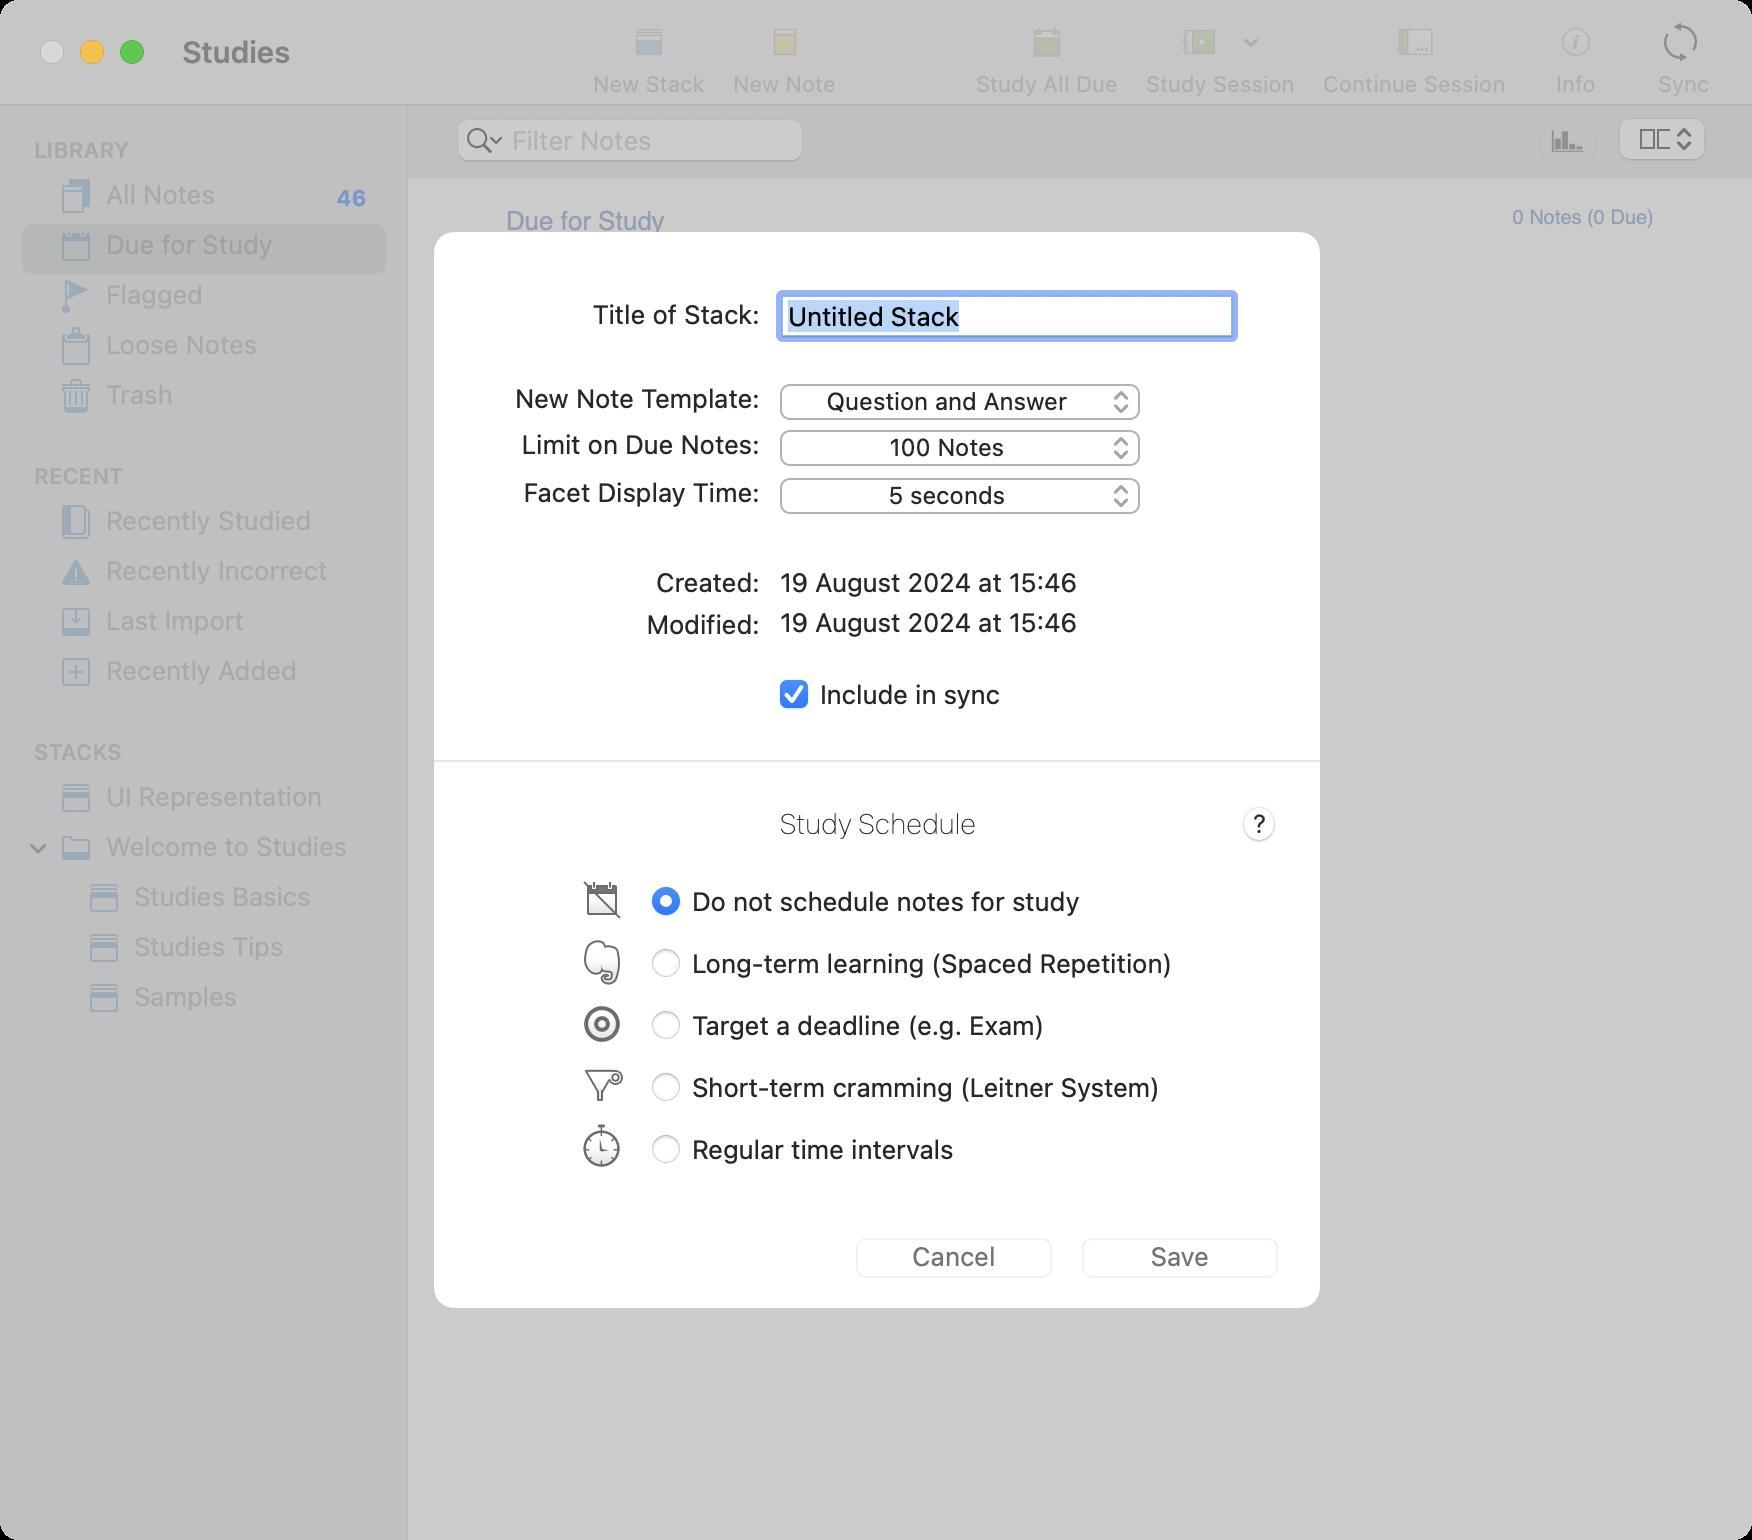
Accessibility tree:
{"name": "Studies", "role": "AXWindow", "description": null, "role_description": "standard window", "value": null, "position": "304.00;42.00", "size": "876;770", "children": [{"name": null, "role": "AXSplitGroup", "description": null, "role_description": "split group", "value": null, "position": "0.00;52.00", "size": "876;718", "children": [{"name": null, "role": "AXScrollArea", "description": null, "role_description": "scroll area", "value": null, "position": "1.00;52.00", "size": "202;719", "children": [{"name": null, "role": "AXOutline", "description": null, "role_description": "outline", "value": null, "position": "1.00;52.00", "size": "202;719", "children": [{"name": null, "role": "AXRow", "description": null, "role_description": "outline row", "value": null, "position": "1.00;62.00", "size": "202;25", "children": [{"name": null, "role": "AXCell", "description": null, "role_description": "cell", "value": null, "position": "11.00;62.00", "size": "182;25", "children": [{"name": null, "role": "AXStaticText", "description": null, "role_description": "text", "value": "LIBRARY", "position": "15.00;65.00", "size": "186;17", "children": []}]}]}, {"name": null, "role": "AXRow", "description": null, "role_description": "outline row", "value": null, "position": "1.00;87.00", "size": "202;25", "children": [{"name": null, "role": "AXCell", "description": null, "role_description": "cell", "value": null, "position": "11.00;87.00", "size": "182;25", "children": [{"name": null, "role": "AXImage", "description": "", "role_description": "image", "value": null, "position": "28.00;88.00", "size": "20;20", "children": []}, {"name": null, "role": "AXStaticText", "description": null, "role_description": "text", "value": "All Notes", "position": "51.00;89.00", "size": "116;16", "children": []}, {"name": null, "role": "AXStaticText", "description": null, "role_description": "text", "value": "46", "position": "166.50;92.00", "size": "20;14", "children": []}, {"name": null, "role": "AXGroup", "description": null, "role_description": "group", "value": null, "position": "124.00;89.00", "size": "63;16", "children": [{"name": null, "role": "AXButton", "description": "STUDY DUE", "role_description": "button", "value": null, "position": "124.00;89.00", "size": "63;16", "children": []}]}, {"name": "", "role": "AXButton", "description": null, "role_description": "button", "value": null, "position": "28.00;89.00", "size": "20;19", "children": []}]}]}, {"name": null, "role": "AXRow", "description": null, "role_description": "outline row", "value": null, "position": "1.00;112.00", "size": "202;25", "children": [{"name": null, "role": "AXCell", "description": null, "role_description": "cell", "value": null, "position": "11.00;112.00", "size": "182;25", "children": [{"name": null, "role": "AXImage", "description": "", "role_description": "image", "value": null, "position": "28.00;113.00", "size": "20;20", "children": []}, {"name": null, "role": "AXStaticText", "description": null, "role_description": "text", "value": "Due for Study", "position": "51.00;114.00", "size": "131;16", "children": []}, {"name": null, "role": "AXStaticText", "description": null, "role_description": "text", "value": "", "position": "182.00;117.00", "size": "4;14", "children": []}, {"name": null, "role": "AXGroup", "description": null, "role_description": "group", "value": null, "position": "145.00;114.00", "size": "42;16", "children": [{"name": null, "role": "AXButton", "description": "STUDY", "role_description": "button", "value": null, "position": "145.00;114.00", "size": "42;16", "children": []}]}, {"name": "", "role": "AXButton", "description": null, "role_description": "button", "value": null, "position": "28.00;114.00", "size": "20;19", "children": []}]}]}, {"name": null, "role": "AXRow", "description": null, "role_description": "outline row", "value": null, "position": "1.00;137.00", "size": "202;25", "children": [{"name": null, "role": "AXCell", "description": null, "role_description": "cell", "value": null, "position": "11.00;137.00", "size": "182;25", "children": [{"name": null, "role": "AXImage", "description": "", "role_description": "image", "value": null, "position": "28.00;138.00", "size": "20;20", "children": []}, {"name": null, "role": "AXStaticText", "description": null, "role_description": "text", "value": "Flagged", "position": "51.00;139.00", "size": "131;16", "children": []}, {"name": null, "role": "AXStaticText", "description": null, "role_description": "text", "value": "", "position": "182.00;142.00", "size": "4;14", "children": []}, {"name": null, "role": "AXGroup", "description": null, "role_description": "group", "value": null, "position": "145.00;139.00", "size": "42;16", "children": [{"name": null, "role": "AXButton", "description": "STUDY", "role_description": "button", "value": null, "position": "145.00;139.00", "size": "42;16", "children": []}]}, {"name": "", "role": "AXButton", "description": null, "role_description": "button", "value": null, "position": "28.00;139.00", "size": "20;19", "children": []}]}]}, {"name": null, "role": "AXRow", "description": null, "role_description": "outline row", "value": null, "position": "1.00;162.00", "size": "202;25", "children": [{"name": null, "role": "AXCell", "description": null, "role_description": "cell", "value": null, "position": "11.00;162.00", "size": "182;25", "children": [{"name": null, "role": "AXImage", "description": "", "role_description": "image", "value": null, "position": "28.00;163.00", "size": "20;20", "children": []}, {"name": null, "role": "AXStaticText", "description": null, "role_description": "text", "value": "Loose Notes", "position": "51.00;164.00", "size": "131;16", "children": []}, {"name": null, "role": "AXStaticText", "description": null, "role_description": "text", "value": "", "position": "182.00;167.00", "size": "4;14", "children": []}, {"name": null, "role": "AXGroup", "description": null, "role_description": "group", "value": null, "position": "145.00;164.00", "size": "42;16", "children": [{"name": null, "role": "AXButton", "description": "STUDY", "role_description": "button", "value": null, "position": "145.00;164.00", "size": "42;16", "children": []}]}, {"name": "", "role": "AXButton", "description": null, "role_description": "button", "value": null, "position": "28.00;164.00", "size": "20;19", "children": []}]}]}, {"name": null, "role": "AXRow", "description": null, "role_description": "outline row", "value": null, "position": "1.00;187.00", "size": "202;25", "children": [{"name": null, "role": "AXCell", "description": null, "role_description": "cell", "value": null, "position": "11.00;187.00", "size": "182;25", "children": [{"name": null, "role": "AXImage", "description": "", "role_description": "image", "value": null, "position": "28.00;188.00", "size": "20;20", "children": []}, {"name": null, "role": "AXStaticText", "description": null, "role_description": "text", "value": "Trash", "position": "51.00;189.00", "size": "131;16", "children": []}, {"name": null, "role": "AXStaticText", "description": null, "role_description": "text", "value": "", "position": "182.00;192.00", "size": "4;14", "children": []}, {"name": null, "role": "AXGroup", "description": null, "role_description": "group", "value": null, "position": "145.00;189.00", "size": "42;16", "children": [{"name": null, "role": "AXButton", "description": "STUDY", "role_description": "button", "value": null, "position": "145.00;189.00", "size": "42;16", "children": []}]}, {"name": "", "role": "AXButton", "description": null, "role_description": "button", "value": null, "position": "28.00;189.00", "size": "20;19", "children": []}]}]}, {"name": null, "role": "AXRow", "description": null, "role_description": "outline row", "value": null, "position": "1.00;225.00", "size": "202;25", "children": [{"name": null, "role": "AXCell", "description": null, "role_description": "cell", "value": null, "position": "11.00;225.00", "size": "182;25", "children": [{"name": null, "role": "AXStaticText", "description": null, "role_description": "text", "value": "RECENT", "position": "15.00;228.00", "size": "186;17", "children": []}]}]}, {"name": null, "role": "AXRow", "description": null, "role_description": "outline row", "value": null, "position": "1.00;250.00", "size": "202;25", "children": [{"name": null, "role": "AXCell", "description": null, "role_description": "cell", "value": null, "position": "11.00;250.00", "size": "182;25", "children": [{"name": null, "role": "AXImage", "description": "", "role_description": "image", "value": null, "position": "28.00;251.00", "size": "20;20", "children": []}, {"name": null, "role": "AXStaticText", "description": null, "role_description": "text", "value": "Recently Studied", "position": "51.00;252.00", "size": "131;16", "children": []}, {"name": null, "role": "AXStaticText", "description": null, "role_description": "text", "value": "", "position": "182.00;255.00", "size": "4;14", "children": []}, {"name": null, "role": "AXGroup", "description": null, "role_description": "group", "value": null, "position": "145.00;252.00", "size": "42;16", "children": [{"name": null, "role": "AXButton", "description": "STUDY", "role_description": "button", "value": null, "position": "145.00;252.00", "size": "42;16", "children": []}]}, {"name": "", "role": "AXButton", "description": null, "role_description": "button", "value": null, "position": "28.00;252.00", "size": "20;19", "children": []}]}]}, {"name": null, "role": "AXRow", "description": null, "role_description": "outline row", "value": null, "position": "1.00;275.00", "size": "202;25", "children": [{"name": null, "role": "AXCell", "description": null, "role_description": "cell", "value": null, "position": "11.00;275.00", "size": "182;25", "children": [{"name": null, "role": "AXImage", "description": "", "role_description": "image", "value": null, "position": "28.00;276.00", "size": "20;20", "children": []}, {"name": null, "role": "AXStaticText", "description": null, "role_description": "text", "value": "Recently Incorrect", "position": "51.00;277.00", "size": "131;16", "children": []}, {"name": null, "role": "AXStaticText", "description": null, "role_description": "text", "value": "", "position": "182.00;280.00", "size": "4;14", "children": []}, {"name": null, "role": "AXGroup", "description": null, "role_description": "group", "value": null, "position": "145.00;277.00", "size": "42;16", "children": [{"name": null, "role": "AXButton", "description": "STUDY", "role_description": "button", "value": null, "position": "145.00;277.00", "size": "42;16", "children": []}]}, {"name": "", "role": "AXButton", "description": null, "role_description": "button", "value": null, "position": "28.00;277.00", "size": "20;19", "children": []}]}]}, {"name": null, "role": "AXRow", "description": null, "role_description": "outline row", "value": null, "position": "1.00;300.00", "size": "202;25", "children": [{"name": null, "role": "AXCell", "description": null, "role_description": "cell", "value": null, "position": "11.00;300.00", "size": "182;25", "children": [{"name": null, "role": "AXImage", "description": "", "role_description": "image", "value": null, "position": "28.00;301.00", "size": "20;20", "children": []}, {"name": null, "role": "AXStaticText", "description": null, "role_description": "text", "value": "Last Import", "position": "51.00;302.00", "size": "131;16", "children": []}, {"name": null, "role": "AXStaticText", "description": null, "role_description": "text", "value": "", "position": "182.00;305.00", "size": "4;14", "children": []}, {"name": null, "role": "AXGroup", "description": null, "role_description": "group", "value": null, "position": "145.00;302.00", "size": "42;16", "children": [{"name": null, "role": "AXButton", "description": "STUDY", "role_description": "button", "value": null, "position": "145.00;302.00", "size": "42;16", "children": []}]}, {"name": "", "role": "AXButton", "description": null, "role_description": "button", "value": null, "position": "28.00;302.00", "size": "20;19", "children": []}]}]}, {"name": null, "role": "AXRow", "description": null, "role_description": "outline row", "value": null, "position": "1.00;325.00", "size": "202;25", "children": [{"name": null, "role": "AXCell", "description": null, "role_description": "cell", "value": null, "position": "11.00;325.00", "size": "182;25", "children": [{"name": null, "role": "AXImage", "description": "", "role_description": "image", "value": null, "position": "28.00;326.00", "size": "20;20", "children": []}, {"name": null, "role": "AXStaticText", "description": null, "role_description": "text", "value": "Recently Added", "position": "51.00;327.00", "size": "131;16", "children": []}, {"name": null, "role": "AXStaticText", "description": null, "role_description": "text", "value": "", "position": "182.00;330.00", "size": "4;14", "children": []}, {"name": null, "role": "AXGroup", "description": null, "role_description": "group", "value": null, "position": "145.00;327.00", "size": "42;16", "children": [{"name": null, "role": "AXButton", "description": "STUDY", "role_description": "button", "value": null, "position": "145.00;327.00", "size": "42;16", "children": []}]}, {"name": "", "role": "AXButton", "description": null, "role_description": "button", "value": null, "position": "28.00;327.00", "size": "20;19", "children": []}]}]}, {"name": null, "role": "AXRow", "description": null, "role_description": "outline row", "value": null, "position": "1.00;363.00", "size": "202;25", "children": [{"name": null, "role": "AXCell", "description": null, "role_description": "cell", "value": null, "position": "11.00;363.00", "size": "182;25", "children": [{"name": null, "role": "AXStaticText", "description": null, "role_description": "text", "value": "STACKS", "position": "15.00;366.00", "size": "186;17", "children": []}]}]}, {"name": null, "role": "AXRow", "description": null, "role_description": "outline row", "value": null, "position": "1.00;388.00", "size": "202;25", "children": [{"name": null, "role": "AXCell", "description": null, "role_description": "cell", "value": null, "position": "11.00;388.00", "size": "182;25", "children": [{"name": null, "role": "AXImage", "description": "", "role_description": "image", "value": null, "position": "28.00;389.00", "size": "20;20", "children": []}, {"name": null, "role": "AXStaticText", "description": null, "role_description": "text", "value": "UI Representation", "position": "51.00;390.00", "size": "131;16", "children": []}, {"name": null, "role": "AXStaticText", "description": null, "role_description": "text", "value": "", "position": "182.00;393.00", "size": "4;14", "children": []}, {"name": null, "role": "AXGroup", "description": null, "role_description": "group", "value": null, "position": "145.00;390.00", "size": "42;16", "children": [{"name": null, "role": "AXButton", "description": "STUDY", "role_description": "button", "value": null, "position": "145.00;390.00", "size": "42;16", "children": []}]}, {"name": "", "role": "AXButton", "description": null, "role_description": "button", "value": null, "position": "28.00;390.00", "size": "20;19", "children": []}]}]}, {"name": null, "role": "AXRow", "description": null, "role_description": "outline row", "value": null, "position": "1.00;413.00", "size": "202;25", "children": [{"name": null, "role": "AXCell", "description": null, "role_description": "cell", "value": null, "position": "11.00;413.00", "size": "182;25", "children": [{"name": null, "role": "AXImage", "description": "", "role_description": "image", "value": null, "position": "28.00;414.00", "size": "20;20", "children": []}, {"name": null, "role": "AXStaticText", "description": null, "role_description": "text", "value": "Welcome to Studies", "position": "51.00;415.00", "size": "131;16", "children": []}, {"name": null, "role": "AXStaticText", "description": null, "role_description": "text", "value": "", "position": "182.00;418.00", "size": "4;14", "children": []}, {"name": null, "role": "AXGroup", "description": null, "role_description": "group", "value": null, "position": "145.00;415.00", "size": "42;16", "children": [{"name": null, "role": "AXButton", "description": "STUDY", "role_description": "button", "value": null, "position": "145.00;415.00", "size": "42;16", "children": []}]}, {"name": "", "role": "AXButton", "description": null, "role_description": "button", "value": null, "position": "28.00;415.00", "size": "20;19", "children": []}, {"name": null, "role": "AXDisclosureTriangle", "description": null, "role_description": "disclosure triangle", "value": 1, "position": "13.00;413.00", "size": "13;25", "children": []}]}]}, {"name": null, "role": "AXRow", "description": null, "role_description": "outline row", "value": null, "position": "1.00;438.00", "size": "202;25", "children": [{"name": null, "role": "AXCell", "description": null, "role_description": "cell", "value": null, "position": "11.00;438.00", "size": "182;25", "children": [{"name": null, "role": "AXImage", "description": "", "role_description": "image", "value": null, "position": "42.00;439.00", "size": "20;20", "children": []}, {"name": null, "role": "AXStaticText", "description": null, "role_description": "text", "value": "Studies Basics", "position": "65.00;440.00", "size": "117;16", "children": []}, {"name": null, "role": "AXStaticText", "description": null, "role_description": "text", "value": "", "position": "182.00;443.00", "size": "4;14", "children": []}, {"name": null, "role": "AXGroup", "description": null, "role_description": "group", "value": null, "position": "145.00;440.00", "size": "42;16", "children": [{"name": null, "role": "AXButton", "description": "STUDY", "role_description": "button", "value": null, "position": "145.00;440.00", "size": "42;16", "children": []}]}, {"name": "", "role": "AXButton", "description": null, "role_description": "button", "value": null, "position": "42.00;440.00", "size": "20;19", "children": []}]}]}, {"name": null, "role": "AXRow", "description": null, "role_description": "outline row", "value": null, "position": "1.00;463.00", "size": "202;25", "children": [{"name": null, "role": "AXCell", "description": null, "role_description": "cell", "value": null, "position": "11.00;463.00", "size": "182;25", "children": [{"name": null, "role": "AXImage", "description": "", "role_description": "image", "value": null, "position": "42.00;464.00", "size": "20;20", "children": []}, {"name": null, "role": "AXStaticText", "description": null, "role_description": "text", "value": "Studies Tips", "position": "65.00;465.00", "size": "117;16", "children": []}, {"name": null, "role": "AXStaticText", "description": null, "role_description": "text", "value": "", "position": "182.00;468.00", "size": "4;14", "children": []}, {"name": null, "role": "AXGroup", "description": null, "role_description": "group", "value": null, "position": "145.00;465.00", "size": "42;16", "children": [{"name": null, "role": "AXButton", "description": "STUDY", "role_description": "button", "value": null, "position": "145.00;465.00", "size": "42;16", "children": []}]}, {"name": "", "role": "AXButton", "description": null, "role_description": "button", "value": null, "position": "42.00;465.00", "size": "20;19", "children": []}]}]}, {"name": null, "role": "AXRow", "description": null, "role_description": "outline row", "value": null, "position": "1.00;488.00", "size": "202;25", "children": [{"name": null, "role": "AXCell", "description": null, "role_description": "cell", "value": null, "position": "11.00;488.00", "size": "182;25", "children": [{"name": null, "role": "AXImage", "description": "", "role_description": "image", "value": null, "position": "42.00;489.00", "size": "20;20", "children": []}, {"name": null, "role": "AXStaticText", "description": null, "role_description": "text", "value": "Samples", "position": "65.00;490.00", "size": "117;16", "children": []}, {"name": null, "role": "AXStaticText", "description": null, "role_description": "text", "value": "", "position": "182.00;493.00", "size": "4;14", "children": []}, {"name": null, "role": "AXGroup", "description": null, "role_description": "group", "value": null, "position": "145.00;490.00", "size": "42;16", "children": [{"name": null, "role": "AXButton", "description": "STUDY", "role_description": "button", "value": null, "position": "145.00;490.00", "size": "42;16", "children": []}]}, {"name": "", "role": "AXButton", "description": null, "role_description": "button", "value": null, "position": "42.00;490.00", "size": "20;19", "children": []}]}]}, {"name": null, "role": "AXColumn", "description": null, "role_description": "column", "value": null, "position": "11.00;52.00", "size": "182;719", "children": []}]}]}, {"name": null, "role": "AXSplitter", "description": null, "role_description": "splitter", "value": 203.0, "position": "203.00;52.00", "size": "1;718", "children": []}, {"name": null, "role": "AXScrollArea", "description": null, "role_description": "scroll area", "value": null, "position": "203.00;82.00", "size": "674;657", "children": []}, {"name": null, "role": "AXTextField", "description": null, "role_description": "search text field", "value": "", "position": "228.00;59.00", "size": "174;22", "children": [{"name": "", "role": "AXButton", "description": "search", "role_description": "button", "value": null, "position": "230.00;59.00", "size": "25;22", "children": []}]}, {"name": null, "role": "AXPopUpButton", "description": null, "role_description": "pop up button", "value": "", "position": "807.00;58.50", "size": "49;25", "children": []}, {"name": "", "role": "AXButton", "description": null, "role_description": "button", "value": null, "position": "769.00;58.50", "size": "30;25", "children": []}]}, {"name": null, "role": "AXToolbar", "description": null, "role_description": "toolbar", "value": null, "position": "0.00;0.00", "size": "876;52", "children": [{"name": "New_Stack", "role": "AXButton", "description": null, "role_description": "button", "value": null, "position": "289.50;0.00", "size": "70;52", "children": []}, {"name": "New_Note", "role": "AXButton", "description": null, "role_description": "button", "value": null, "position": "359.50;0.00", "size": "66;52", "children": []}, {"name": null, "role": "AXButton", "description": null, "role_description": "button", "value": null, "position": "434.00;0.00", "size": "38;52", "children": []}, {"name": "Study_All_Due", "role": "AXButton", "description": null, "role_description": "button", "value": null, "position": "481.00;0.00", "size": "85;52", "children": []}, {"name": "Study_Session", "role": "AXMenuButton", "description": null, "role_description": "menu button", "value": null, "position": "566.00;0.00", "size": "88;52", "children": [{"name": "", "role": "AXMenuButton", "description": null, "role_description": "menu button", "value": null, "position": "581.00;10.00", "size": "54;22", "children": []}, {"name": null, "role": "AXStaticText", "description": null, "role_description": "text", "value": "Study Session", "position": "569.00;35.00", "size": "82;14", "children": []}]}, {"name": "Continue_Session", "role": "AXButton", "description": null, "role_description": "button", "value": null, "position": "654.50;0.00", "size": "106;52", "children": []}, {"name": "Info", "role": "AXButton", "description": null, "role_description": "button", "value": null, "position": "769.00;0.00", "size": "38;52", "children": []}, {"name": "Sync", "role": "AXButton", "description": null, "role_description": "button", "value": null, "position": "816.00;0.00", "size": "52;52", "children": []}]}, {"name": null, "role": "AXButton", "description": null, "role_description": "close button", "value": null, "position": "19.00;18.00", "size": "14;16", "children": []}, {"name": null, "role": "AXButton", "description": null, "role_description": "zoom button", "value": null, "position": "59.00;18.00", "size": "14;16", "children": [{"name": null, "role": "AXGroup", "description": null, "role_description": "group", "value": null, "position": "59.00;18.00", "size": "14;16", "children": [{"name": null, "role": "AXGroup", "description": null, "role_description": "group", "value": null, "position": "59.00;18.00", "size": "14;16", "children": []}]}]}, {"name": null, "role": "AXButton", "description": null, "role_description": "minimize button", "value": null, "position": "39.00;18.00", "size": "14;16", "children": []}, {"name": null, "role": "AXStaticText", "description": null, "role_description": "text", "value": "Studies", "position": "87.00;0.00", "size": "202;52", "children": []}, {"name": null, "role": "AXSheet", "description": null, "role_description": "sheet", "value": null, "position": "217.00;116.00", "size": "443;538", "children": [{"name": "Save", "role": "AXButton", "description": null, "role_description": "button", "value": null, "position": "540.00;617.00", "size": "100;25", "children": []}, {"name": "Cancel", "role": "AXButton", "description": null, "role_description": "button", "value": null, "position": "427.00;617.00", "size": "100;25", "children": []}, {"name": null, "role": "AXStaticText", "description": null, "role_description": "text", "value": "19 August 2024 at 15:46", "position": "388.00;283.00", "size": "254;17", "children": []}, {"name": null, "role": "AXStaticText", "description": null, "role_description": "text", "value": "Created:", "position": "239.00;283.00", "size": "143;17", "children": []}, {"name": null, "role": "AXStaticText", "description": null, "role_description": "text", "value": "19 August 2024 at 15:46", "position": "388.00;303.00", "size": "250;17", "children": []}, {"name": null, "role": "AXStaticText", "description": null, "role_description": "text", "value": "Modified:", "position": "239.00;304.00", "size": "143;17", "children": []}, {"name": null, "role": "AXStaticText", "description": null, "role_description": "text", "value": "Facet Display Time:", "position": "202.00;238.00", "size": "180;17", "children": []}, {"name": null, "role": "AXStaticText", "description": null, "role_description": "text", "value": "Limit on Due Notes:", "position": "202.00;214.00", "size": "180;17", "children": []}, {"name": null, "role": "AXStaticText", "description": null, "role_description": "text", "value": "New Note Template:", "position": "202.00;191.00", "size": "180;17", "children": []}, {"name": null, "role": "AXStaticText", "description": null, "role_description": "text", "value": "Title of Stack:", "position": "210.00;149.00", "size": "172;17", "children": []}, {"name": null, "role": "AXStaticText", "description": null, "role_description": "text", "value": "Study Schedule", "position": "385.00;403.00", "size": "109;18", "children": []}, {"name": null, "role": "AXTextField", "description": null, "role_description": "text field", "value": "Untitled Stack", "position": "390.00;147.00", "size": "227;22", "children": []}, {"name": null, "role": "AXRadioGroup", "description": null, "role_description": "radio group", "value": "{\n    \"name\": \"Do_not_schedule_notes_for_study\",\n    \"role\": \"AXRadioButton\",\n    \"description\": null,\n    \"role_description\": \"radio button\",\n    \"value\": 1,\n    \"position\": \"324.00;436.00\",\n    \"size\": \"377;29\",\n    \"children\": []\n}", "position": "324.00;436.00", "size": "377;153", "children": [{"name": "Do_not_schedule_notes_for_study", "role": "AXRadioButton", "description": null, "role_description": "radio button", "value": 1, "position": "324.00;436.00", "size": "377;29", "children": []}, {"name": "Long-term_learning_(Spaced_Repetition)", "role": "AXRadioButton", "description": null, "role_description": "radio button", "value": 0, "position": "324.00;467.00", "size": "377;29", "children": []}, {"name": "Target_a_deadline_(e.g._Exam)", "role": "AXRadioButton", "description": null, "role_description": "radio button", "value": 0, "position": "324.00;498.00", "size": "377;29", "children": []}, {"name": "Short-term_cramming_(Leitner_System)", "role": "AXRadioButton", "description": null, "role_description": "radio button", "value": 0, "position": "324.00;529.00", "size": "377;29", "children": []}, {"name": "Regular_time_intervals", "role": "AXRadioButton", "description": null, "role_description": "radio button", "value": 0, "position": "324.00;560.00", "size": "377;29", "children": []}]}, {"name": null, "role": "AXPopUpButton", "description": null, "role_description": "pop up button", "value": "5 seconds", "position": "390.00;239.00", "size": "180;19", "children": []}, {"name": null, "role": "AXPopUpButton", "description": null, "role_description": "pop up button", "value": "100 Notes", "position": "390.00;215.00", "size": "180;19", "children": []}, {"name": null, "role": "AXPopUpButton", "description": null, "role_description": "pop up button", "value": "Question and Answer", "position": "390.00;192.00", "size": "180;19", "children": []}, {"name": "Include_in_sync", "role": "AXCheckBox", "description": null, "role_description": "checkbox", "value": 1, "position": "388.00;338.00", "size": "115;18", "children": []}, {"name": null, "role": "AXImage", "description": "BSSNoSchedule", "role_description": "image", "value": null, "position": "286.00;435.00", "size": "30;30", "children": []}, {"name": null, "role": "AXImage", "description": "BSSLongTerm", "role_description": "image", "value": null, "position": "286.00;466.00", "size": "30;30", "children": []}, {"name": null, "role": "AXImage", "description": "BSSTarget", "role_description": "image", "value": null, "position": "286.00;497.00", "size": "30;30", "children": []}, {"name": null, "role": "AXImage", "description": "BSSCram", "role_description": "image", "value": null, "position": "286.00;527.00", "size": "30;30", "children": []}, {"name": null, "role": "AXImage", "description": "BSSIntervals", "role_description": "image", "value": null, "position": "286.00;558.00", "size": "30;30", "children": []}, {"name": null, "role": "AXButton", "description": "Help", "role_description": "button", "value": null, "position": "617.00;400.00", "size": "25;25", "children": []}]}]}